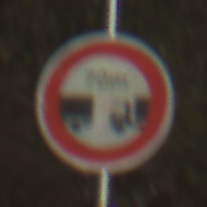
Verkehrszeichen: VerbotUnterschreitenMindestabstand
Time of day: SunriseSunset
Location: Outdoor (Nature)
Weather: Clear
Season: NotSpecified
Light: Natural